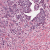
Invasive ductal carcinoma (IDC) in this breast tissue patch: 1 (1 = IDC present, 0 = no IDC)